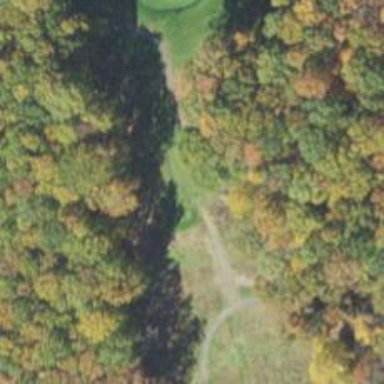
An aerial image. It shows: Golf tee.